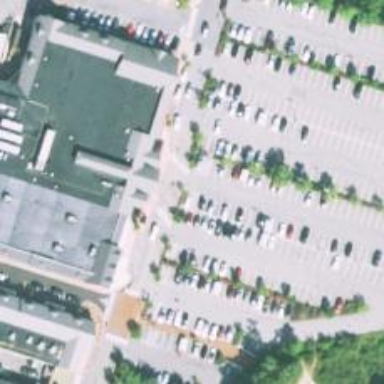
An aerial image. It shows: Parking space is available.